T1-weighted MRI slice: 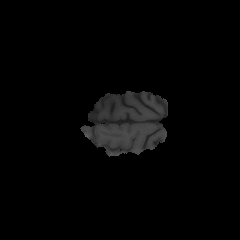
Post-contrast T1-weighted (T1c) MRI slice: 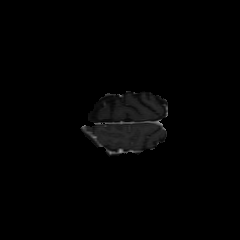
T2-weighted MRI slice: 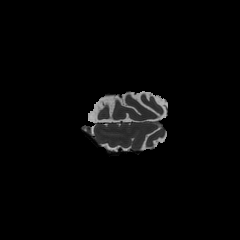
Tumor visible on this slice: no